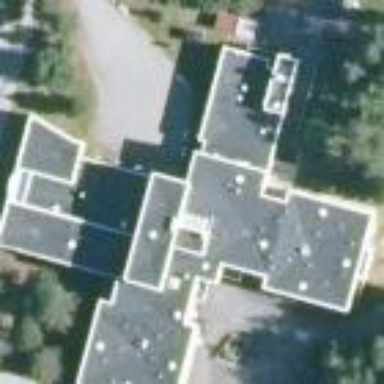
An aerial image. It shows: Nursing home building.